Question:
i am uploding an excel with some values so now my functionality is that there are three tables one contains inserted list,one updated list and one missing fields list.now my functionality is working well but in the missing list the missing fields are taking their default values .So i want to replace those default values with blank spaces. in jstl.i have tried this...
'''
<logic:iterate name="mandetory" id="mandetoryId" >
<tr>
<td width="70%">
<bean:write name="mandetoryId" property="code" />
</td>
<td width="70%">
<bean:write name="mandetoryId" property="description" />
</td>
<td width="70%">
<c:choose>
<c:if test="${mandetoryId.mrp !=0}">
</c:if>
<c:otherwise>
<c:out value="${mandetoryId.mrp==0}"/>
</c:otherwise>
</c:choose>
<bean:write name="mandetoryId" property="mrp" />
</td>
<td width="70%">
<bean:write name="mandetoryId" property="moq" />
</td>
</tr>
</logic:iterate>
'''
like my screen shot says the missing list MRP is taking 0 as default value i want to prevent this.
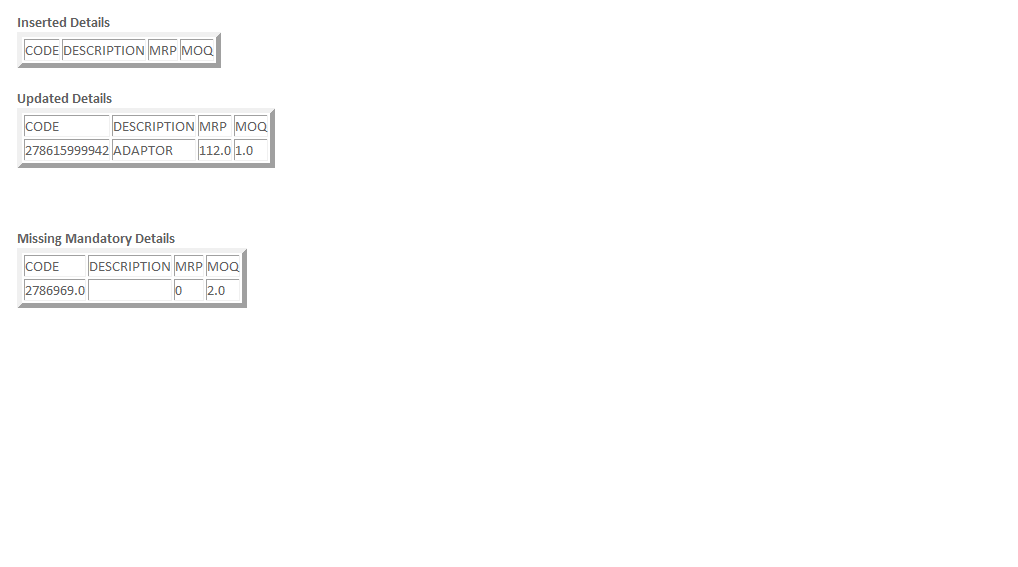
Answer: you can use JSTL eq or == to check equality like
in jsp:
'''
<%
double[] array = new double[]{0,0.0,1,2,-1,-2};
request.setAttribute("array", array);
%>
<table border="1px">
<tr>
<th>MRP</th>
</tr>
<c:forEach items="${array}" var="num">
<tr>
<c:choose>
<c:when test="${num eq 0}">
<td>white space</td>
</c:when>
<c:otherwise>
<td>${num}</td>
</c:otherwise>
</c:choose>
</tr>
</c:forEach>
</table>
'''